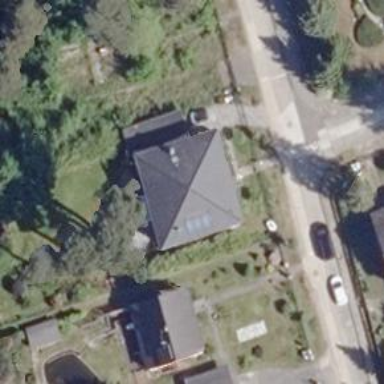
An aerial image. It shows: Residential building with pyramidal roof shape.